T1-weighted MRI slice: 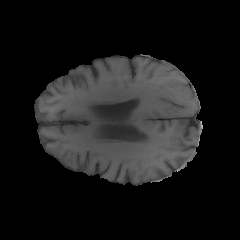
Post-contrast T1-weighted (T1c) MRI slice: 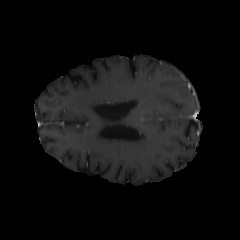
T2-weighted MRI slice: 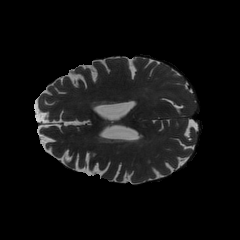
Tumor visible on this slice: yes